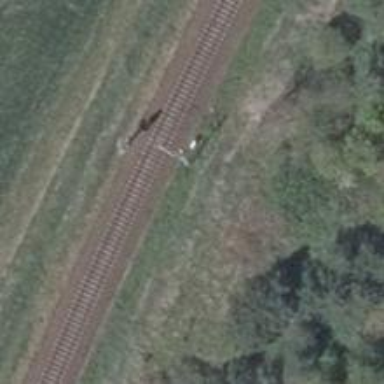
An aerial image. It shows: Railway signal.